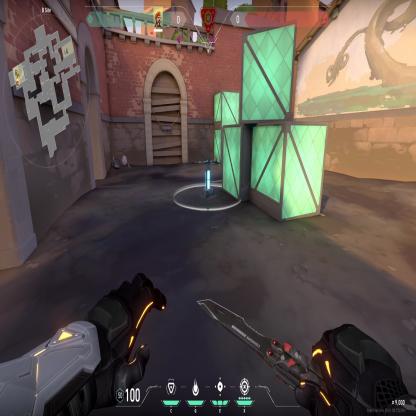
Label: planted spike